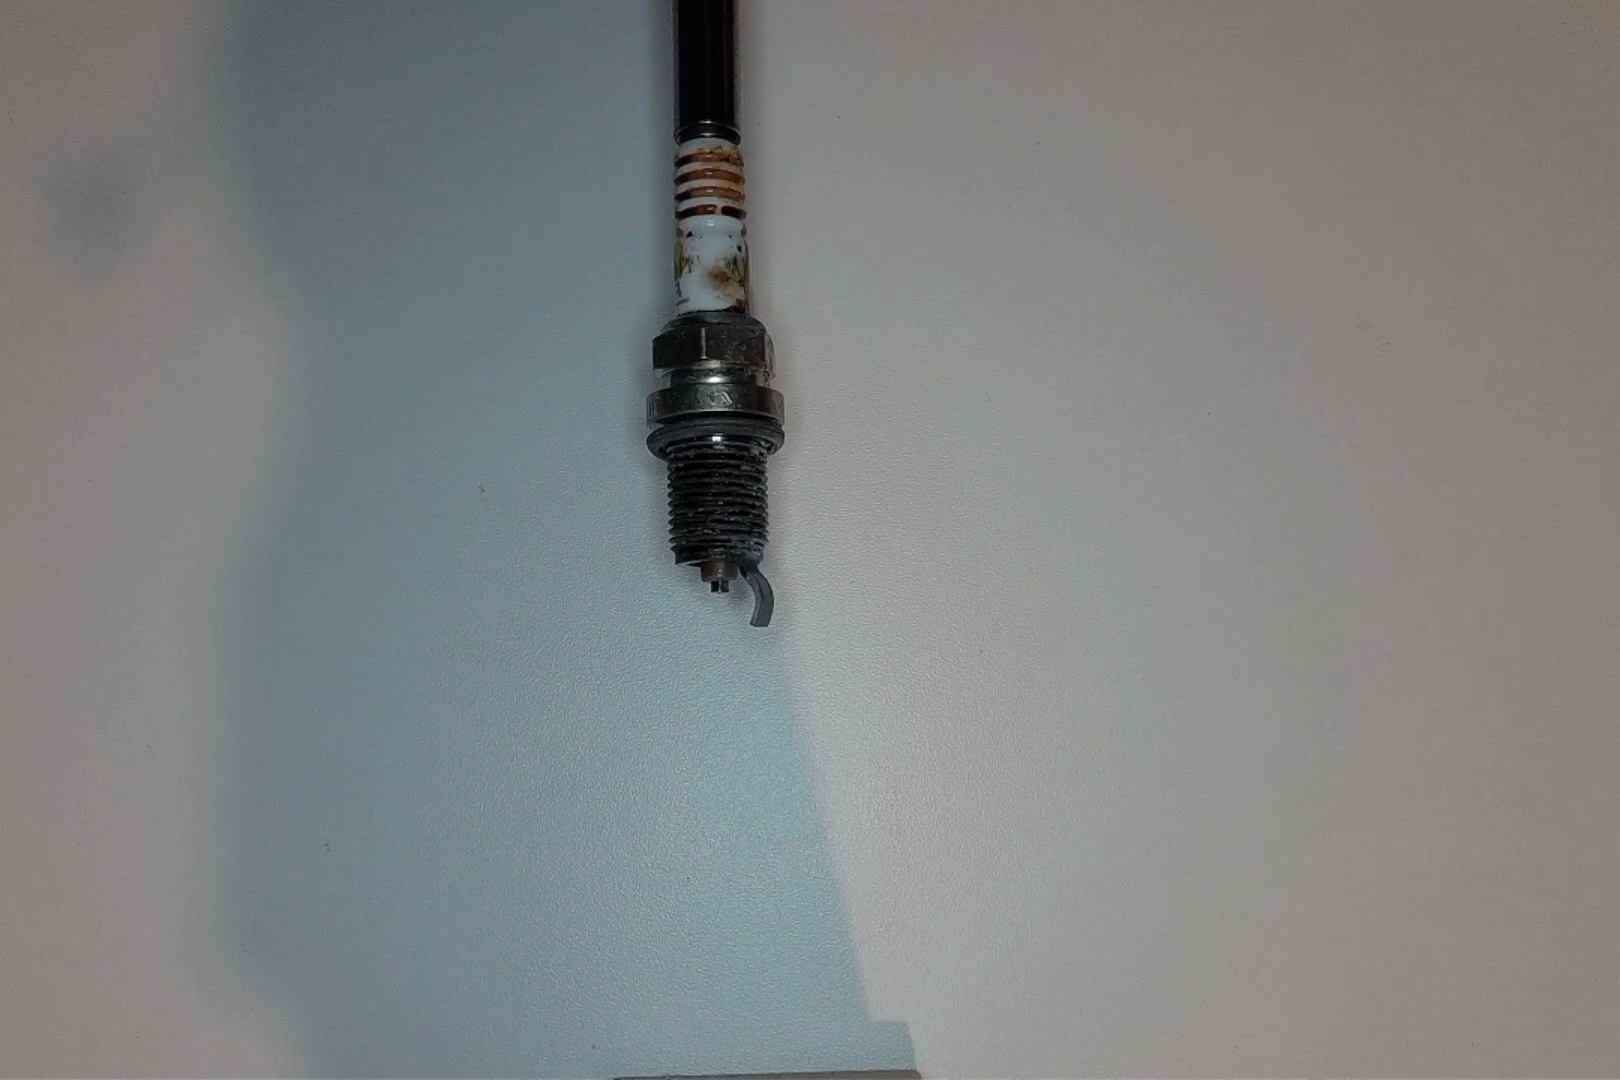
Label: anomaly